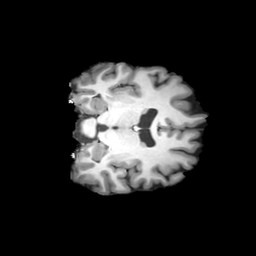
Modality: T1w
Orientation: coronal